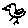
Label: bird